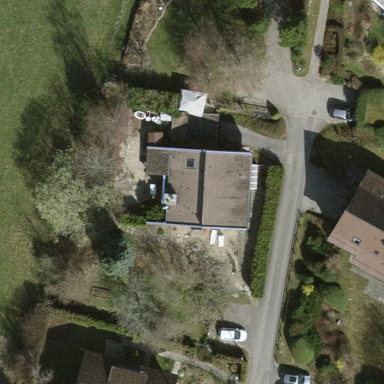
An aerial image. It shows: Simple house.